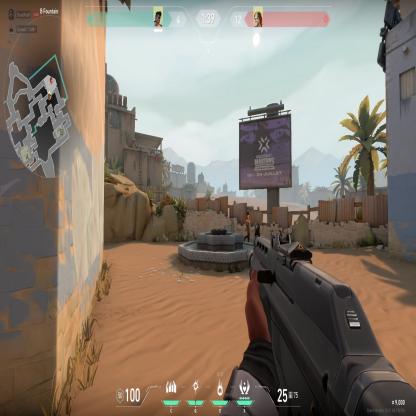
Label: enemy